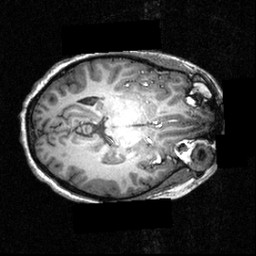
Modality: T1w
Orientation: axial
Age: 21
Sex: female
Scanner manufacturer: siemens
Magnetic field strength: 3.951 T
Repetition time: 1.5 s
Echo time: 0.00335 s